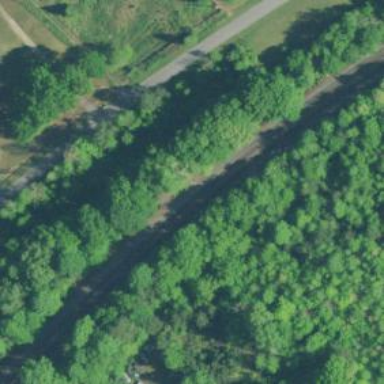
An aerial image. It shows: Railway track.